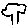
Label: tree